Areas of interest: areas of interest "Yitao Internet Industrial Park"
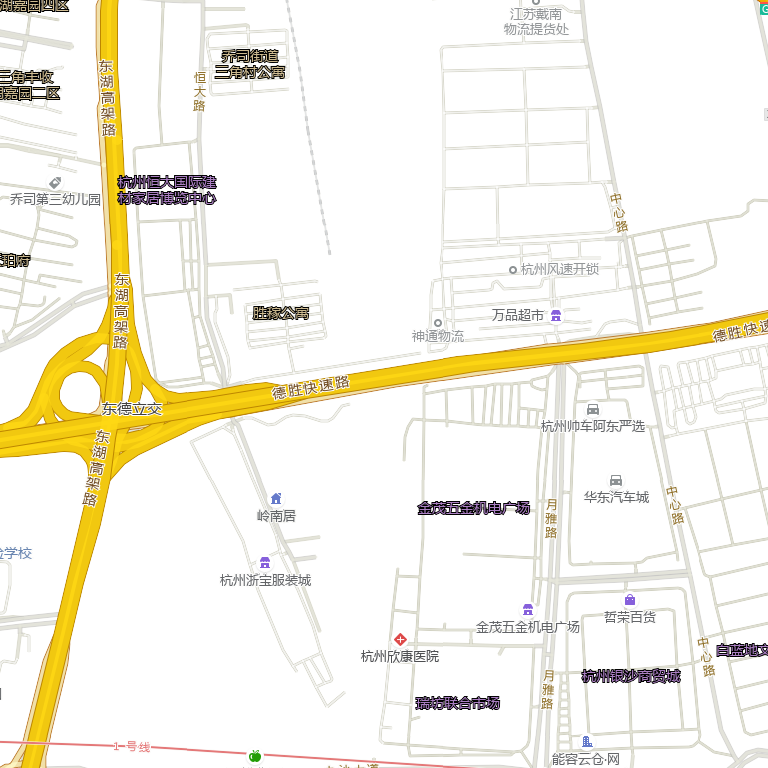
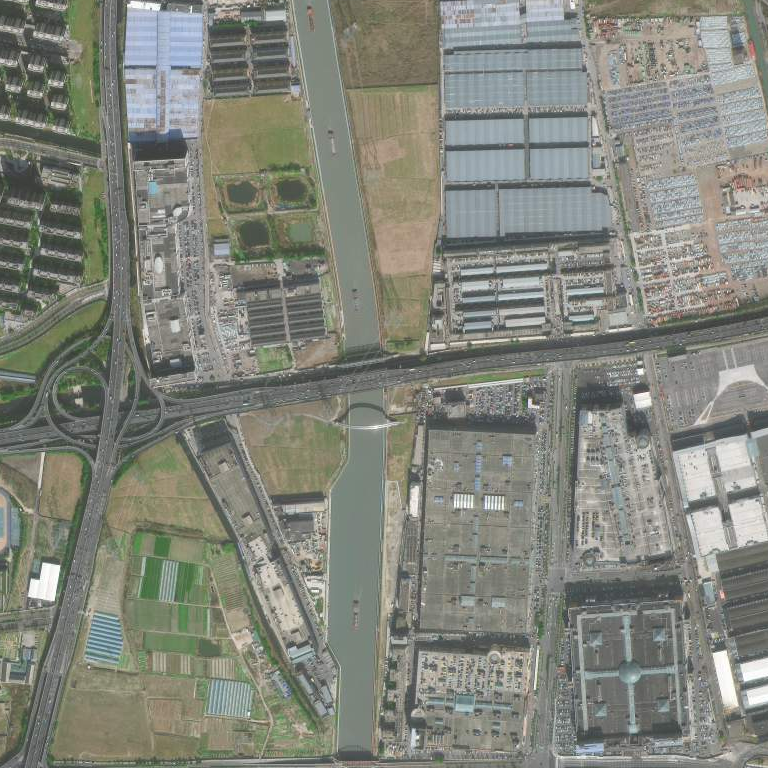